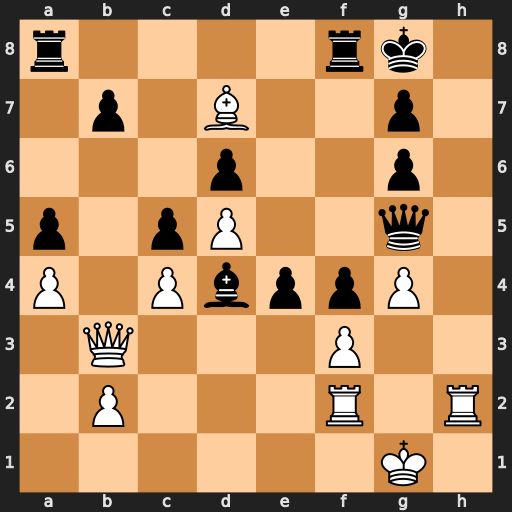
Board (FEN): r4rk1/1p1B2p1/3p2p1/p1pP2q1/P1PbppP1/1Q3P2/1P3R1R/6K1
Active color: w
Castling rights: -
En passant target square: -
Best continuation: Be6+ Rf7 Bxf7+ Kxf7 Qxb7+ Qe7 Qxa8 exf3 Qxa5